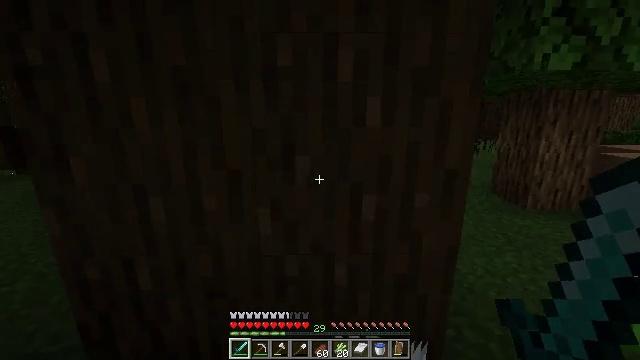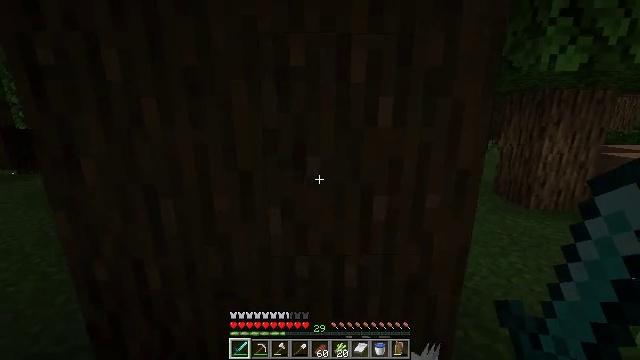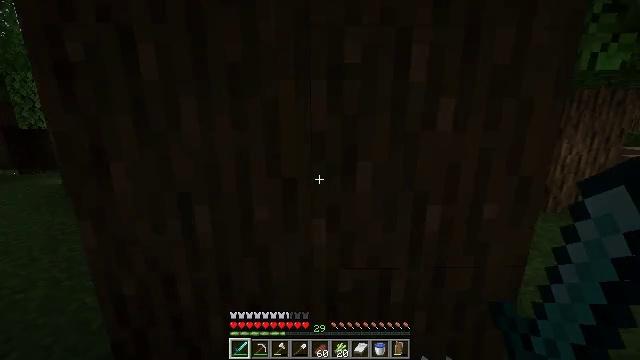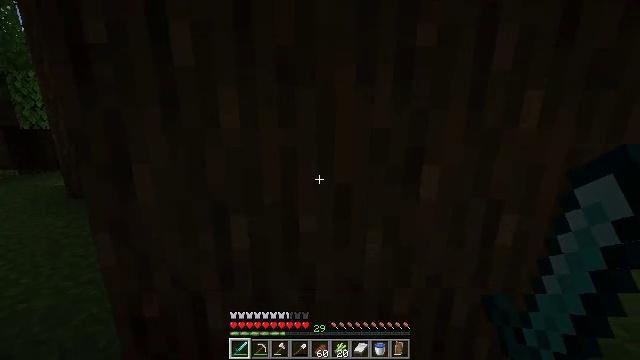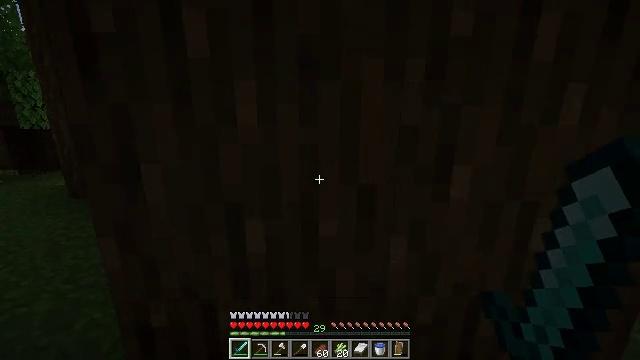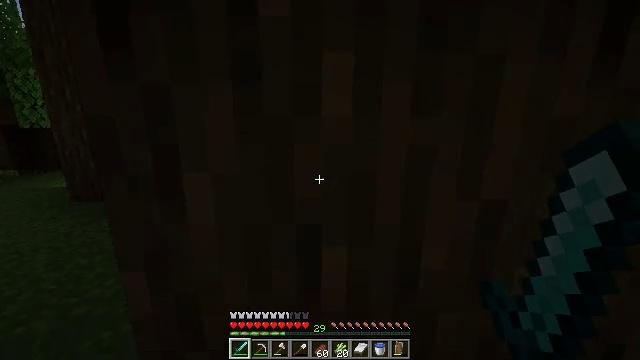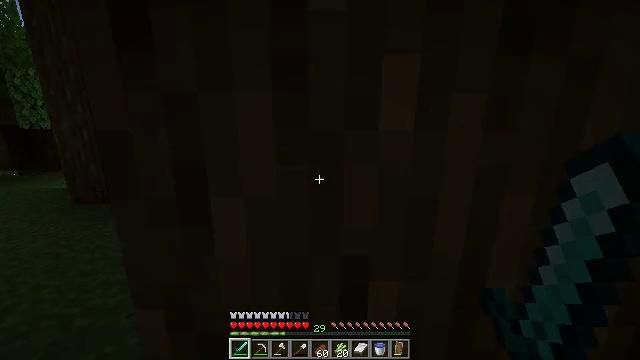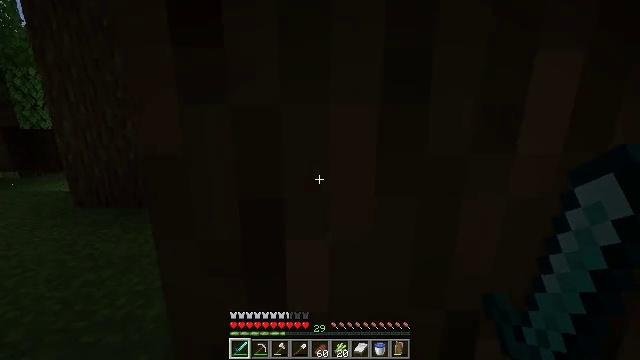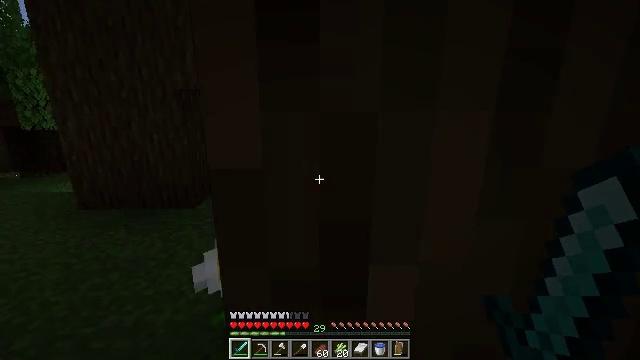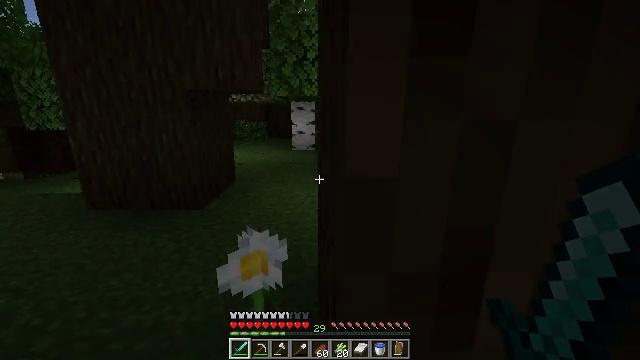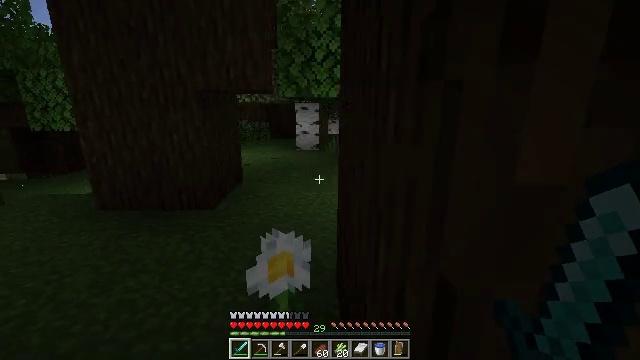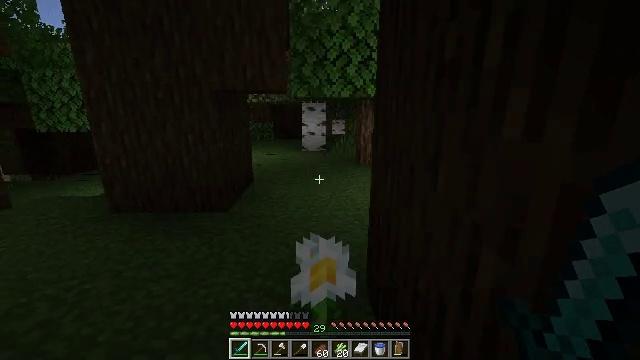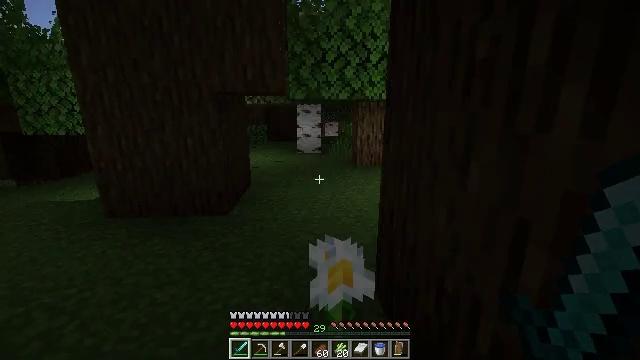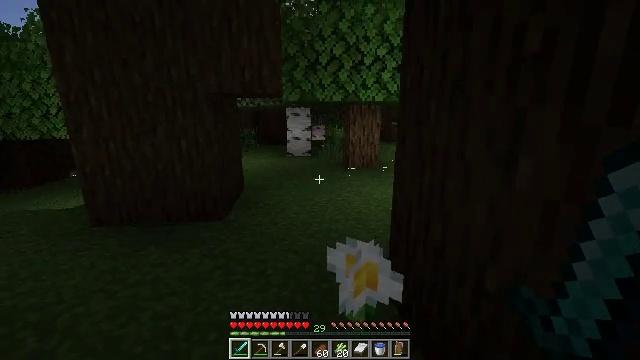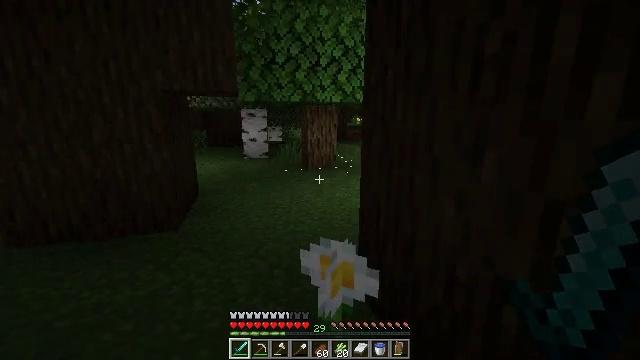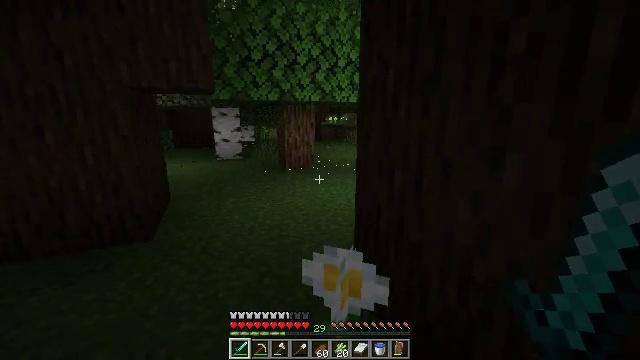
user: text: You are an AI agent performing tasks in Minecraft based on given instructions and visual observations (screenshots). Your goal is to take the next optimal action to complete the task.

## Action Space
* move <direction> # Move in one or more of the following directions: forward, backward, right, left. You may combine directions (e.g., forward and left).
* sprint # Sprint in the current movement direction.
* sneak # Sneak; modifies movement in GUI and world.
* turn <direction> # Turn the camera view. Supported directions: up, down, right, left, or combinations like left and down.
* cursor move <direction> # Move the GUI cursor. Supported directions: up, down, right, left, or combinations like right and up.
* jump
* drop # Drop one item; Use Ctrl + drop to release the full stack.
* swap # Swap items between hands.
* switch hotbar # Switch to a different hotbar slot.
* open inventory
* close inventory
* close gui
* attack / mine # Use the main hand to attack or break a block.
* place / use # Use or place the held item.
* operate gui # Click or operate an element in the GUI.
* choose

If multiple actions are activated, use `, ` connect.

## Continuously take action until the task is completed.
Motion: motion action
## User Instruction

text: Mine a cornflower from the ground.
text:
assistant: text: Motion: move forward and move left
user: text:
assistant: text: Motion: move forward and move left
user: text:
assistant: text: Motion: move forward and move left
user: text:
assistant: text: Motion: move forward and move left
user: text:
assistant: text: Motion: move forward and move left
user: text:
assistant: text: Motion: move forward and move left
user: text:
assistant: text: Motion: move forward and move left
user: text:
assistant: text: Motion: move forward and move left
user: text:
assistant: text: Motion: move forward and move left
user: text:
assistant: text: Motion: move forward and move left
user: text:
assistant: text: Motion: move left
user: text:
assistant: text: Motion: move left, turn right
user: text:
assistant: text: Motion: move forward and move left, turn right
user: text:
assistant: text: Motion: move forward and move left, turn right
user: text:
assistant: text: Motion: move forward and move left, turn right
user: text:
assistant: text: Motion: move forward and move left, turn right
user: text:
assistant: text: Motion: move forward and move left, turn right
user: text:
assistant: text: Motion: move forward and move left, turn right
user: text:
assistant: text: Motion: move forward and move left
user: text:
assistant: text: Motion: move left
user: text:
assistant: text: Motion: move left, turn left
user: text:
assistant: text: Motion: turn left
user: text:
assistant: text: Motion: turn left and down
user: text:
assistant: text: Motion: turn left and down
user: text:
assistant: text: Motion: turn left
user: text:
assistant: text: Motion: no_op
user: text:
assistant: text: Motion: no_op
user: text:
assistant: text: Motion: turn left
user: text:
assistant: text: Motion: no_op
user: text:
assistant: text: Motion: no_op